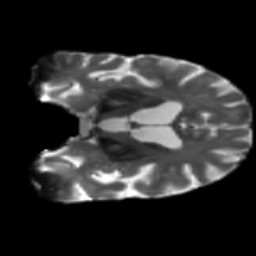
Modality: T2w
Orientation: coronal
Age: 58
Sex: male
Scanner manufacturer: siemens
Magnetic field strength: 3 T
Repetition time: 5.47 s
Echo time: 0.0854 s